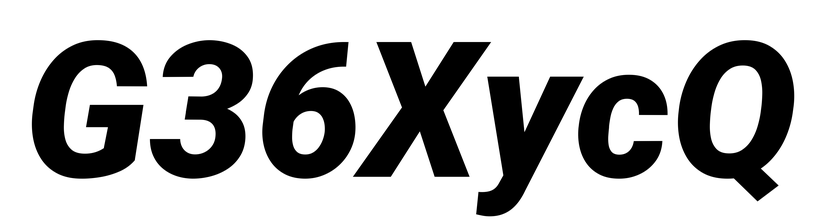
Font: Roboto-Italic_Black_Italic